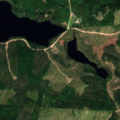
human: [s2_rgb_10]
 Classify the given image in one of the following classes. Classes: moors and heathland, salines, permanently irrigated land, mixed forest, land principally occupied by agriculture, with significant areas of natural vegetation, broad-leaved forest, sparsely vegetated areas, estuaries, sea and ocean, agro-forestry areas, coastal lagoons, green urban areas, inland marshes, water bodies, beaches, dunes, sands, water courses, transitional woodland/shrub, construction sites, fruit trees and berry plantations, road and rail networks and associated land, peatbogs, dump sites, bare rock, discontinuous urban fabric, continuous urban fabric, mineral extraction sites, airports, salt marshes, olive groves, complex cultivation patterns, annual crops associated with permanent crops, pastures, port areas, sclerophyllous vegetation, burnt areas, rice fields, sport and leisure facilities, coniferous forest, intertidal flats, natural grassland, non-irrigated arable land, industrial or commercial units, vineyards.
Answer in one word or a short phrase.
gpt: broad-leaved forest, mixed forest, transitional woodland/shrub, water bodies